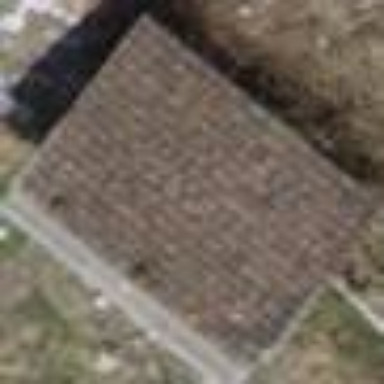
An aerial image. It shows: Shed.